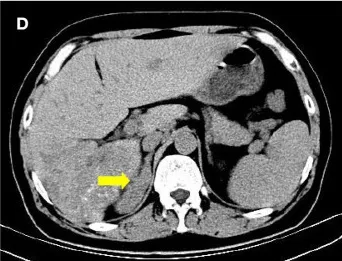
Lung and abdominal CT images of the patient. The right adrenal gland (yellow arrow) was obviously thickened (D).
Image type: radiology (ct)